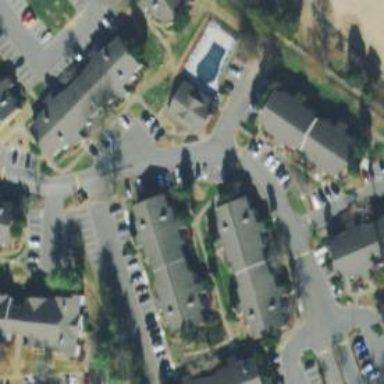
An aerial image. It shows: Residential road.